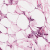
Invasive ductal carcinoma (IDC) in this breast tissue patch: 1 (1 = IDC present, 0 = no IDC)